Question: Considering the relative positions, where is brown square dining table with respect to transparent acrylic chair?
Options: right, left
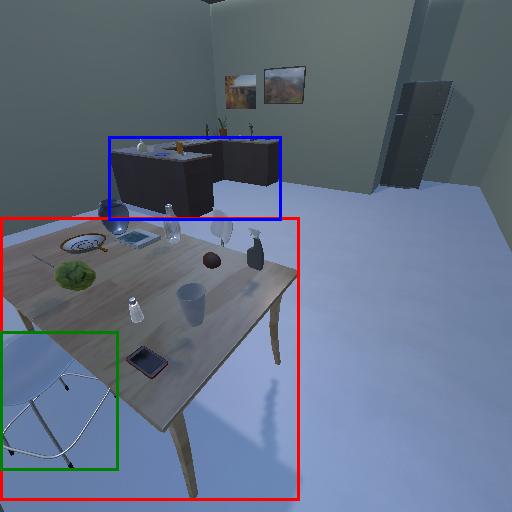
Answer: right